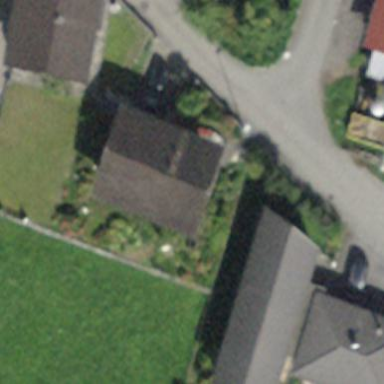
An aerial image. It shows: Detached building.